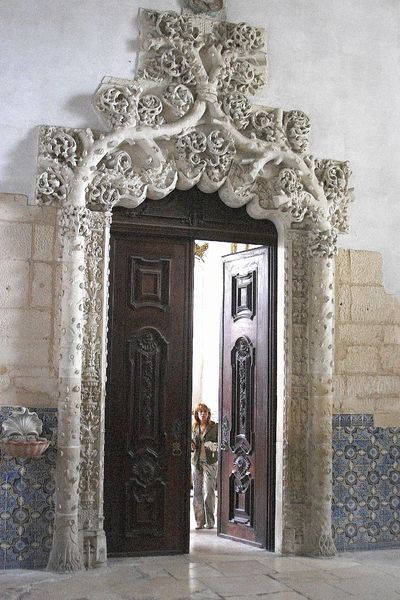
Titel: Portal der manuelinischen Ära in Alcobaca
Standort: Alcobaca (EU - P)
Schlagwörter: baum, blau, blätter, äste, frau, holz, licht, marmor, säule, säulen, tür, haus, rosen, alt, architektur, rahmen, schale, stein, kirche, boden, innen, ranken, relief, hols, türrahmen, stuck, tor, foto, rothaarig, eingang, offen, orientalisch, becken, gross, fliesen, kachel, kacheln, tasche, portal, putz, antik, dornen, aussen, ausgang, muschel, verziehrung, maßwerk, holztür, tympanon, durchsicht, neogotik, weihwasser, eingagn, dorn, muschelschale, rankenwerk, verschnörkelt, holztüre, hoilz, weihwassenbecken, baumartig, ranke3n